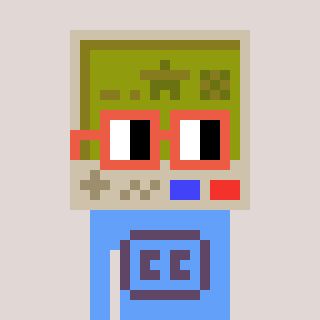
a pixel art character with square orange glasses, a gameboy-shaped head and a blue-colored body on a warm background